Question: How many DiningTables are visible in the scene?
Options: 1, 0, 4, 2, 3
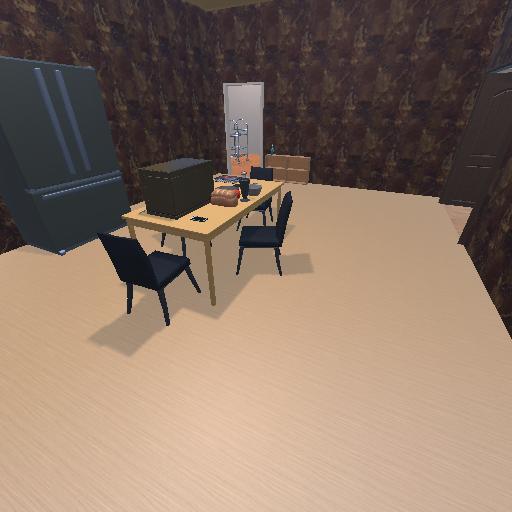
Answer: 1